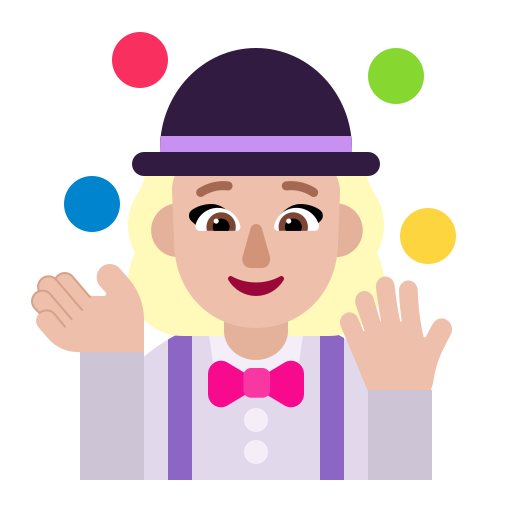
woman juggling flat  light